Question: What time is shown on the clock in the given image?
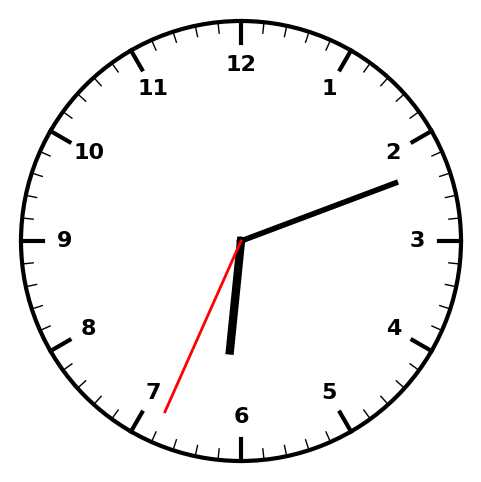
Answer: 06:11:34